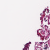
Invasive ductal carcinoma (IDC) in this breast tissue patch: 0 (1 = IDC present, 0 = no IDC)